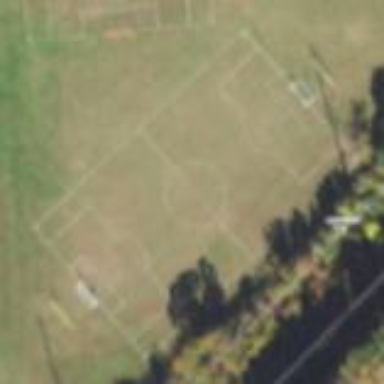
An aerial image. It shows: Soccer pitch designated for leisure and sports activities.